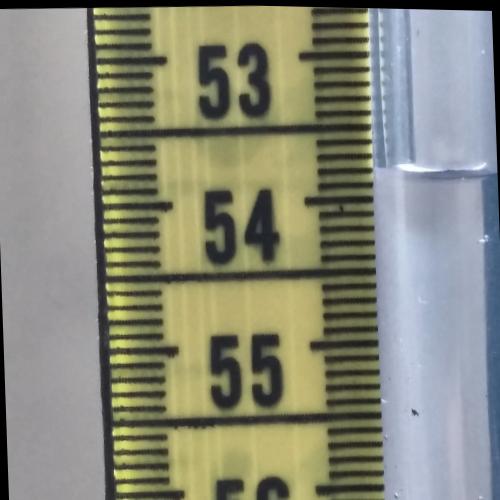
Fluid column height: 53.8 cm